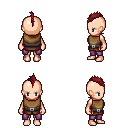
a pixel art fantasy rpg character, female body template, human, light skin, leather chest armor, magenta pants, brunette mohawk hairstyle, four views (front, back, left, right), 2x2 character sprite sheet, small pixel art, hard edges, no anti-aliasing